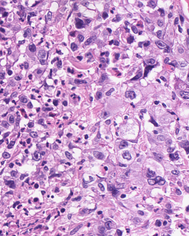
Tumor epithelial tissue: yes
Tumor-associated stroma tissue: no
Normal tissue: no